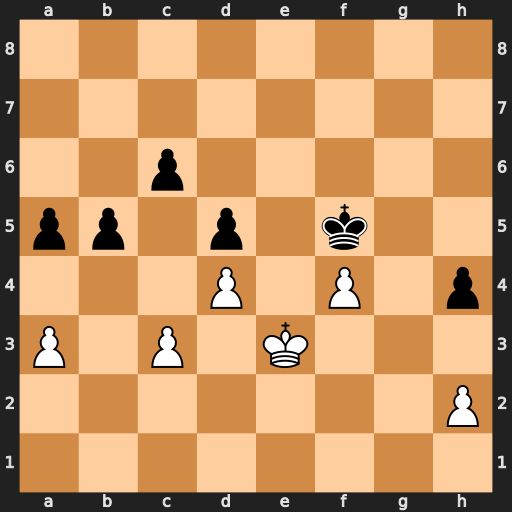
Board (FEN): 8/8/2p5/pp1p1k2/3P1P1p/P1P1K3/7P/8
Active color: w
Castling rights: -
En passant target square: -
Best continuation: Kf3 h3 Kg3 Ke4 Kg4 c5 dxc5 d4 cxd4